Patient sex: F
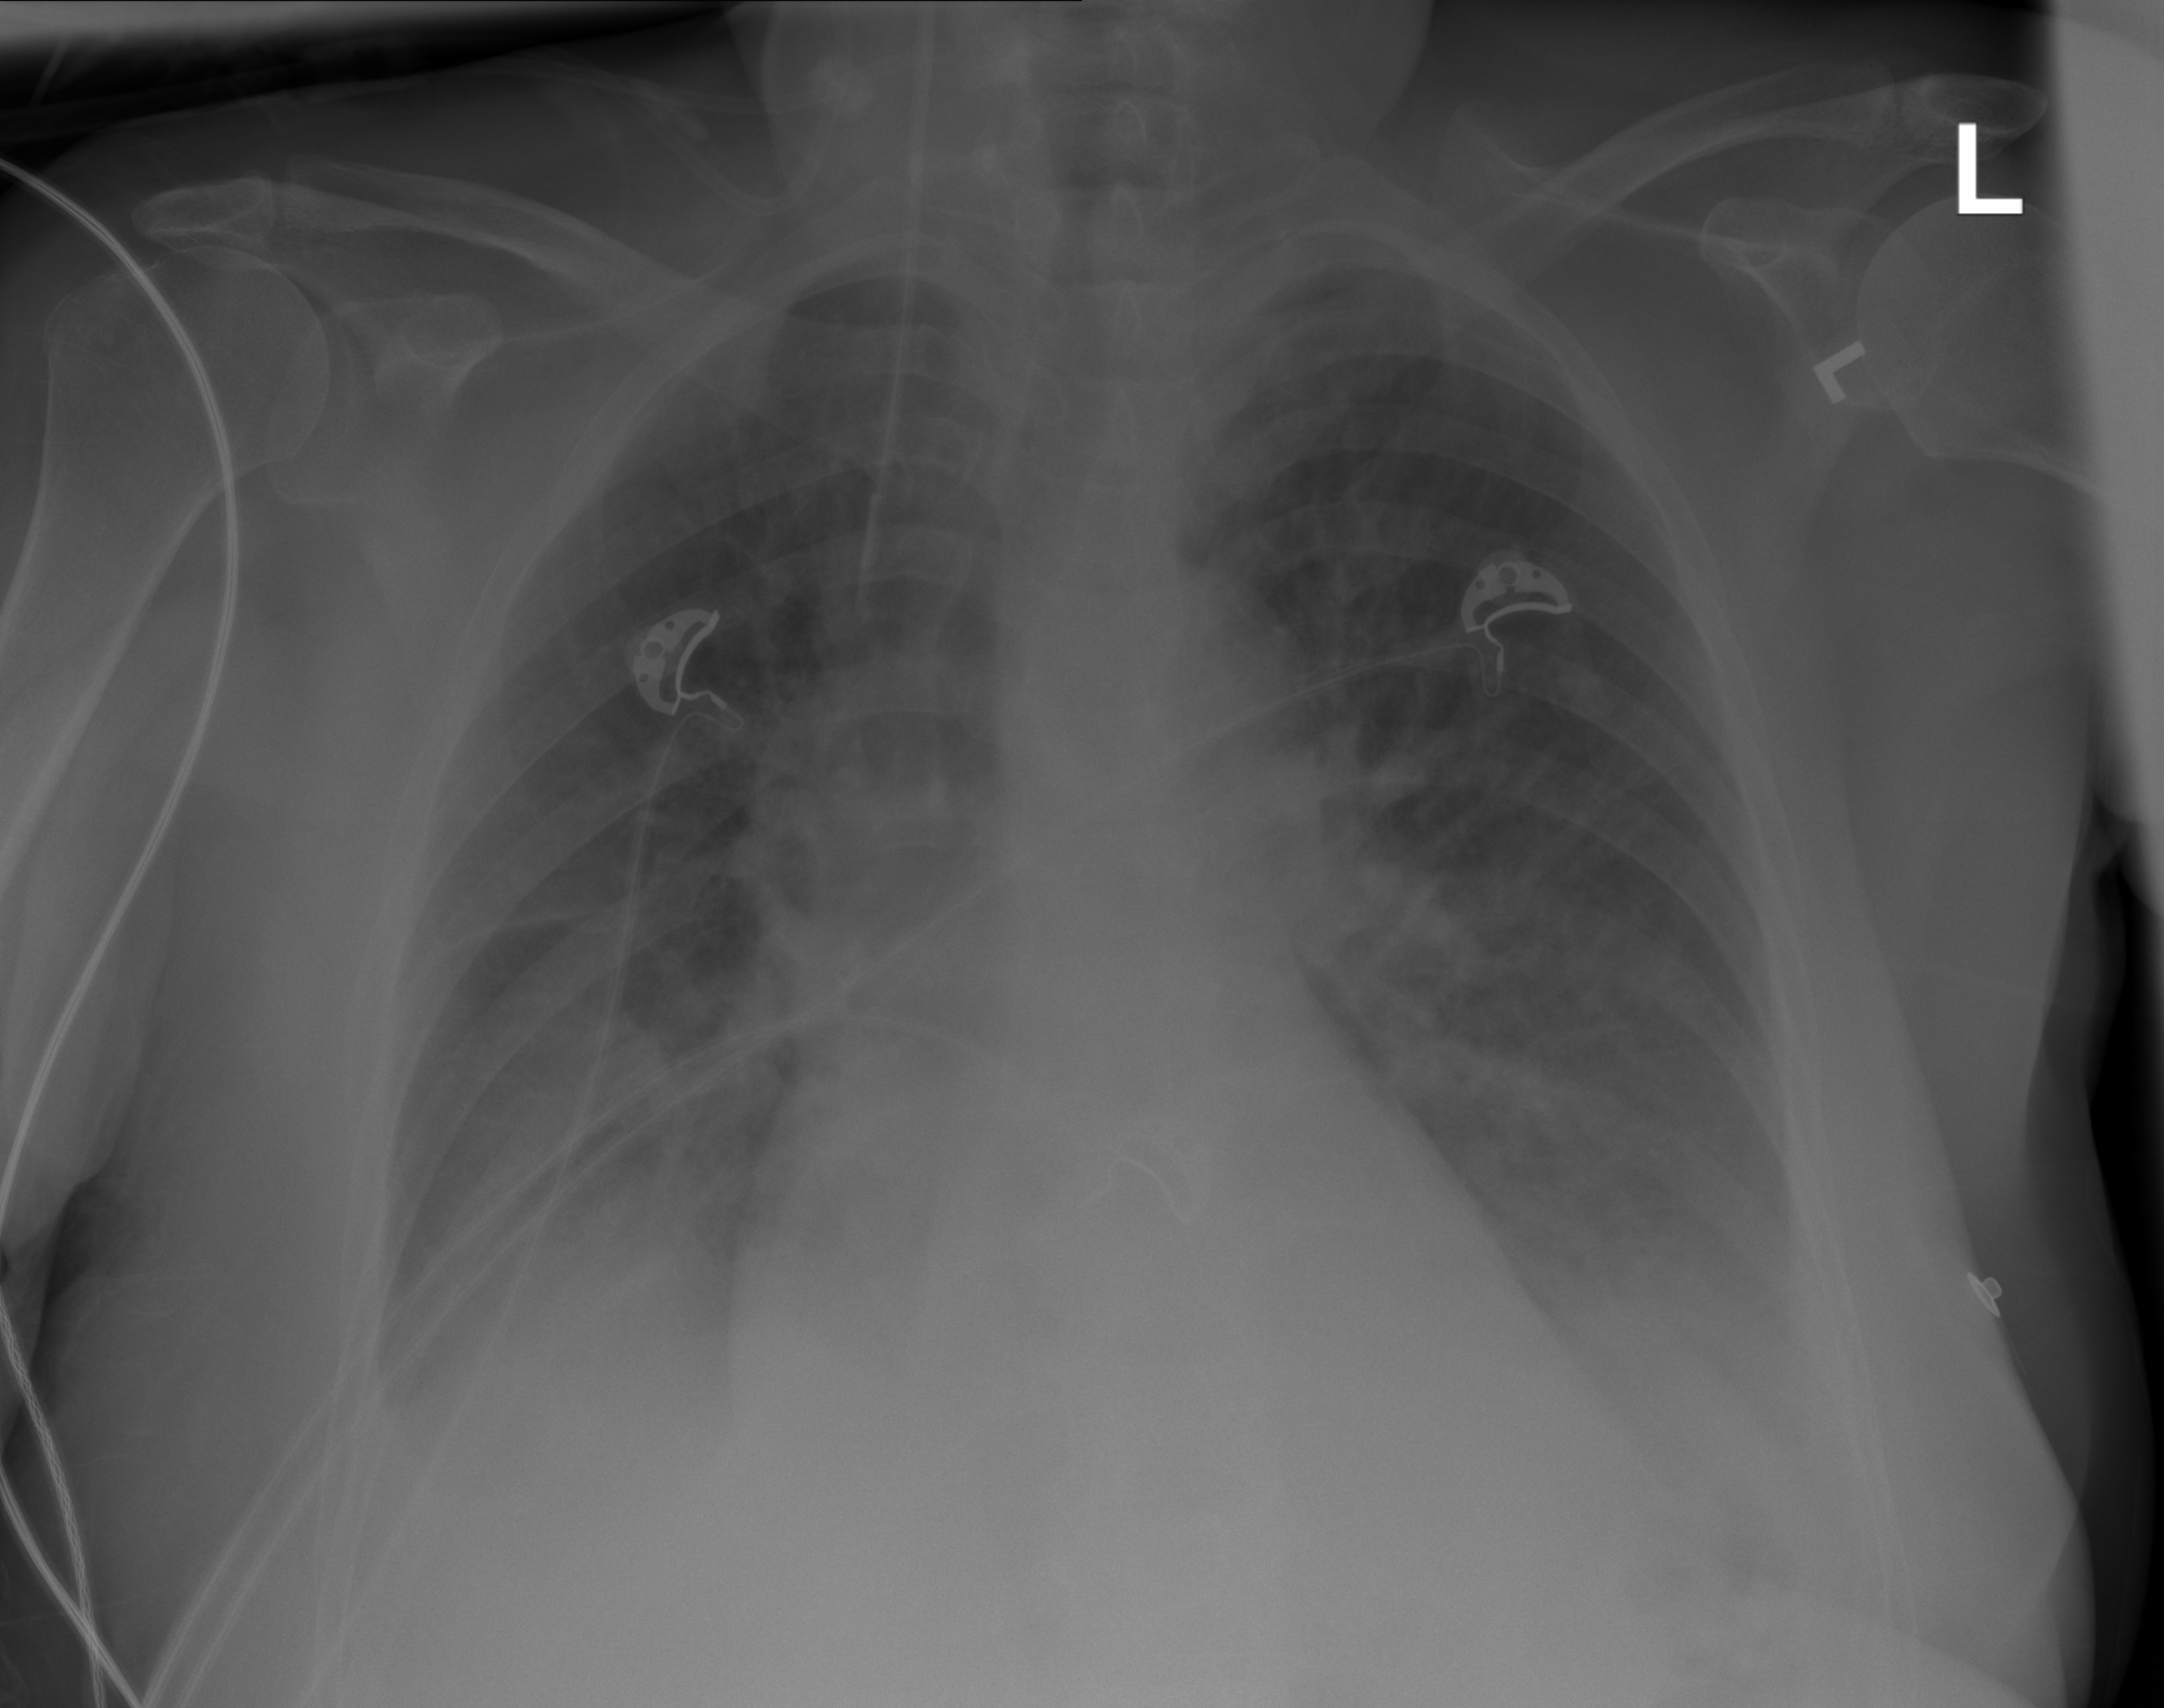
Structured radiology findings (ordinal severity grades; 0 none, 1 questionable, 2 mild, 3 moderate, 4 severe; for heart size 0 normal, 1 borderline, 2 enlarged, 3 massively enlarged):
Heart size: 1
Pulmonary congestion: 2
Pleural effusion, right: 2
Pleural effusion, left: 2
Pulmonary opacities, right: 2
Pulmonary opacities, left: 2
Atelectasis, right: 2
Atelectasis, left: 2